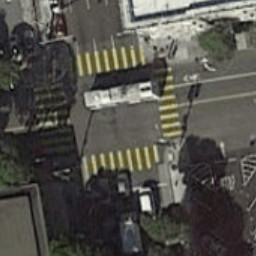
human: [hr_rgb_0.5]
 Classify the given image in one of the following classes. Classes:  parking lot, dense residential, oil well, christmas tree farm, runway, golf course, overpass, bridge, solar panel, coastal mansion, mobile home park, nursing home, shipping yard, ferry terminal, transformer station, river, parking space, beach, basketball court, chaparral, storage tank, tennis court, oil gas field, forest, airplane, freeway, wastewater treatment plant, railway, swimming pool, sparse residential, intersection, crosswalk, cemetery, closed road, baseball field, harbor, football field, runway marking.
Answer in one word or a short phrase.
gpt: crosswalk